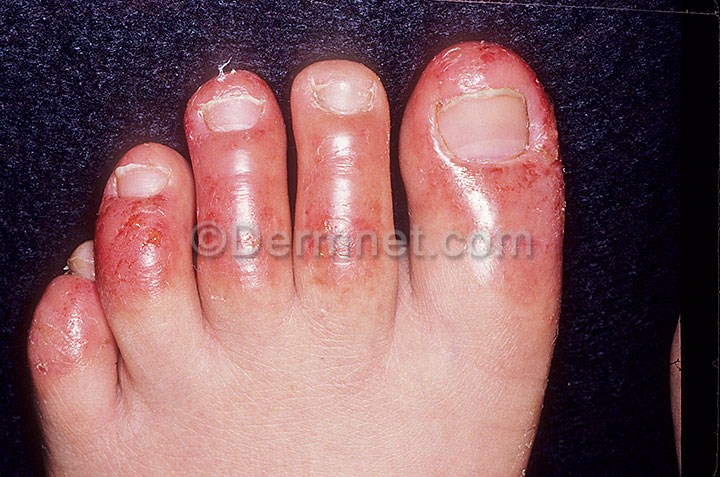
Disease: Poison Ivy Photos and other Contact Dermatitis